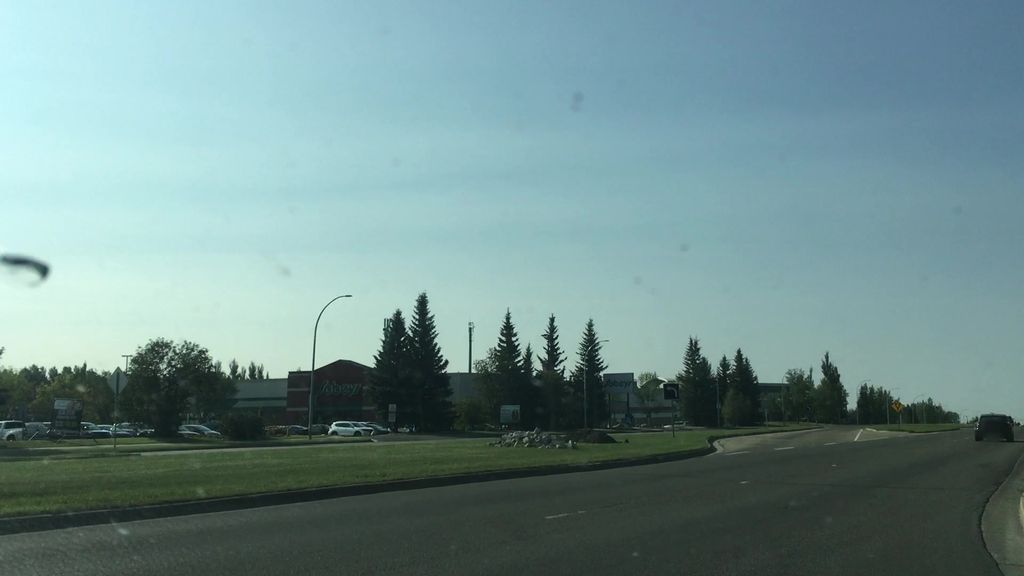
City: edmonton